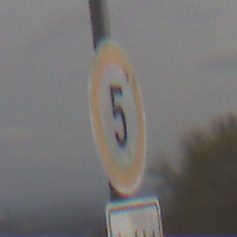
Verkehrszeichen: Geschwindigkeit5
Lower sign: HinweiseAufGefahrenDurchVerbaleAngabe5
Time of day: MorningAfternoon
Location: Outdoor (Suburban)
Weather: Overcast
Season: NotSpecified
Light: Natural